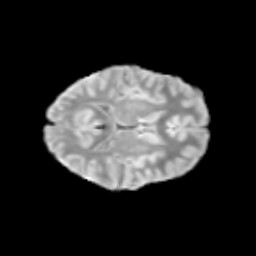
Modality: T2w
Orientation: axial
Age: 10
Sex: female
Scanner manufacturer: siemens
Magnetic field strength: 3 T
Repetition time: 3.8 s
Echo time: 0.07 s